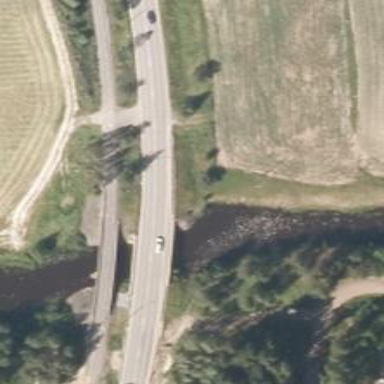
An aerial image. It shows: Secondary road crossing bridge.